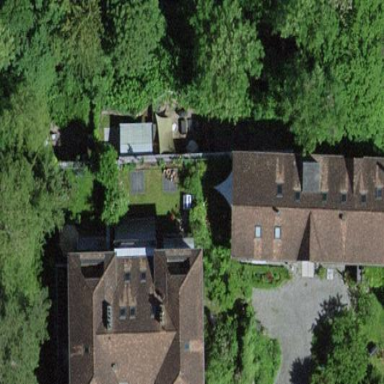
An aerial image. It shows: Shed.